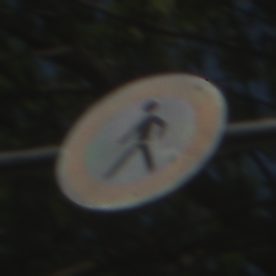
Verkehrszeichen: VerbotFussgaenger
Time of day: Midday
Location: Outdoor (Suburban)
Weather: Clear
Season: NotSpecified
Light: Natural